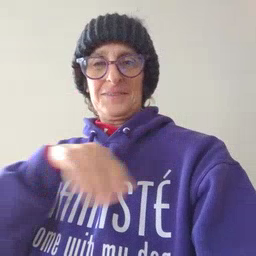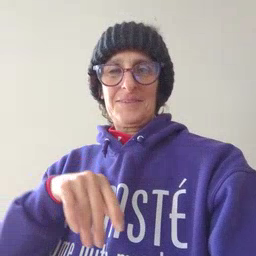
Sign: pool